【题型】解答题　【知识点】解析几何　【难度】easy
已知过点$A(-1,0)$的动直线$l$与圆$C: x^2 + (y-3)^2 = 4$相交于$P$，$Q$两点，$l$与直线$m: x + 3y + 6 = 0$相交于$N$。

(1) 求证：当$l$与$m$垂直时，$l$必过圆心$C$；\\
(2) 当$PQ = 2\sqrt{3}$时，求直线$l$的方程。
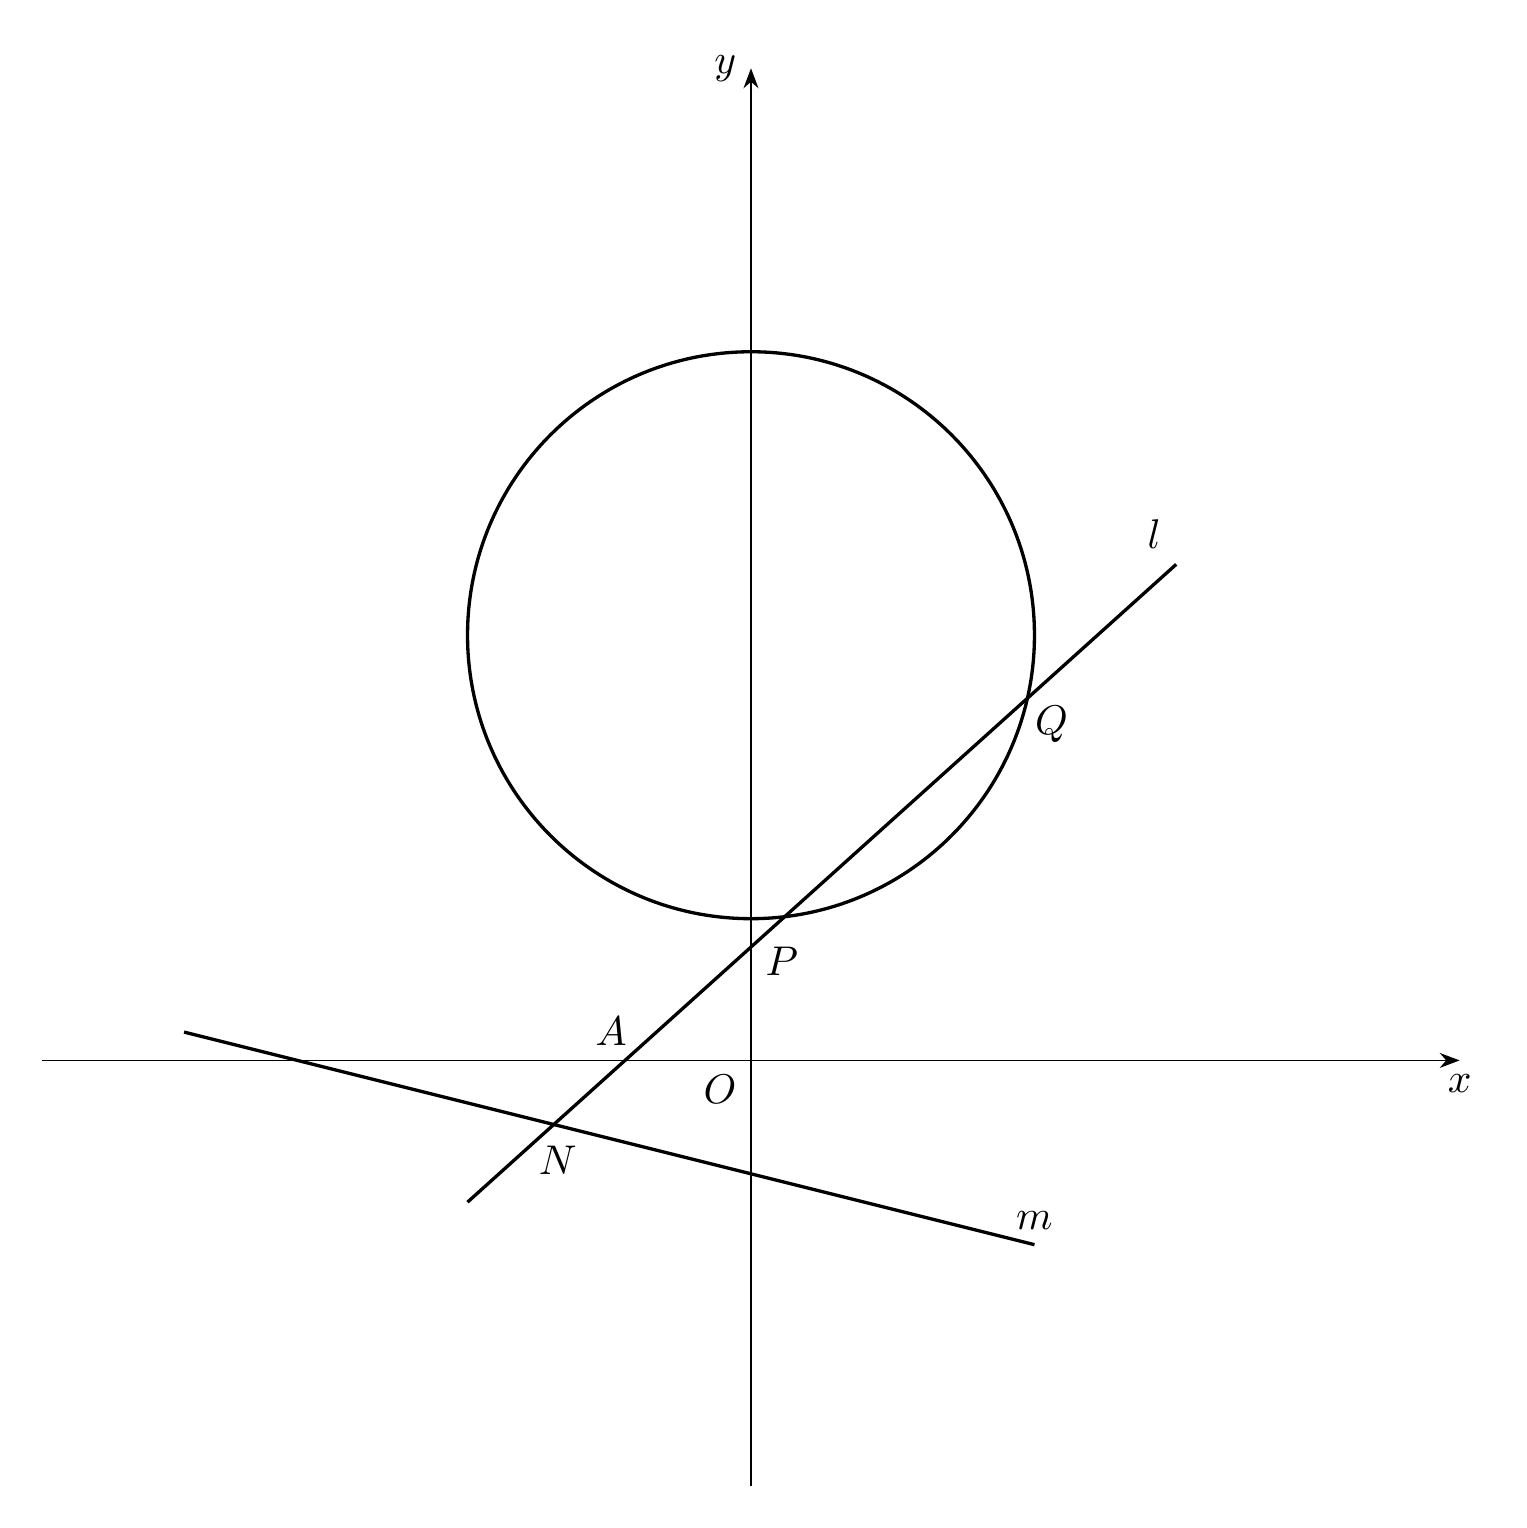
【解答】
【答案】(1) 证明过程见解析；

(2) $4x - 3y + 4 = 0$ 或 $x = -1$

【分析】
(1) 根据垂直得到直线$l$的斜率，从而得到直线$l$方程为$y = 3(x + 1)$，点$C(0,3)$满足上式，证明出结论；\\
(2) 分直线$l$斜率不存在和存在两种情况，结合垂径定理和$PQ = 2\sqrt{3}$得到答案。

【详解】
(1) 圆$C: x^2 + (y-3)^2 = 4$的圆心为$C(0,3)$，半径为$2$，\\
$m: x + 3y + 6 = 0$的斜率为$-\frac{1}{3}$，当$l$与$m: x + 3y + 6 = 0$垂直时，直线$l$的斜率为$3$，\\
故直线$l$方程为$y = 3(x + 1)$，点$C(0,3)$满足上式，\\
故当$l$与$m$垂直时，$l$必过圆心$C$；

(2) 当直线$l$斜率不存在时，直线$l$方程为$x = -1$，\\
$C: x^2 + (y-3)^2 = 4$中，令$x = -1$得$y = 3 \pm \sqrt{3}$，\\
故$PQ = 3 + \sqrt{3} - (3 - \sqrt{3}) = 2\sqrt{3}$，满足要求，\\
当直线$l$斜率存在时，设直线$l$方程为$y = k(x + 1)$，\\
$C(0,3)$到直线$l$的距离$d = \frac{|k - 3|}{\sqrt{1 + k^2}}$，

所以$PQ = 2\sqrt{4 - d^2} = 2\sqrt{4 - \left(\frac{|k - 3|}{\sqrt{1 + k^2}}\right)^2} = 2\sqrt{3}$，解得$k = \frac{4}{3}$，

直线$l$的方程为$y = \frac{4}{3}(x + 1)$，即$4x - 3y + 4 = 0$；\\
综上，直线$l$的方程为$4x - 3y + 4 = 0$ 或 $x = -1$。